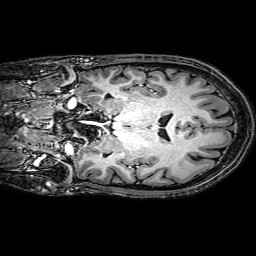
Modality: T1w
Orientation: coronal
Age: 26
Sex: male
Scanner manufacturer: philips
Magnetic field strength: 3 T
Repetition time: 0.009 s
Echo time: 0.0035 s